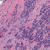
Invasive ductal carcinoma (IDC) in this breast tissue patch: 1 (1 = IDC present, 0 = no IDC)